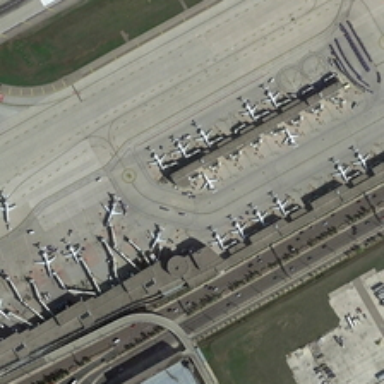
A large number of cars parked beside the airport plains .